Question: I have a format which describes rectangles and connectivity between them.
for example:
( rect name width height location_coordinates )
'''
rect b 10 10 0 0
rect f 10 10 0 10
rect k 20 10 0 20
rect c 10 10 10 0
rect g 10 10 10 10
rect e 10 10 20 0
rect d 10 10 20 10
rect a 10 10 20 20
edge b f
edge b g
edge b c
edge f k
edge f g
edge g c
edge k g
edge g a
edge g d
edge g c
edge d e
edge d a
edge d e
edge d k
'''
So for this I would like to get something like this:

Can I draw something similar using .dot/gnuplot format(or there are some other formats suitable for this case)?
I have looked over it, but cannot find a way how for example place rectangle in a specific location or how to connect rectangle centers.
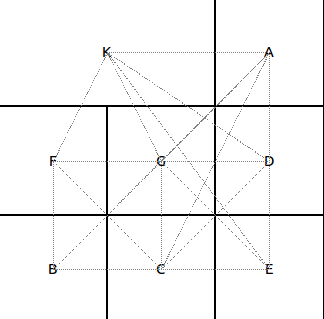
Answer: ### Preprocess your data as follows, using awk or your favourite language
For each rectangle:
- - - - - -
Plot this file 'with lines'.
### Write the edges into a second file
For each edge:
- - -
Plot this file 'with lines'.
### Write the labels into a third file (x, y, label)
Plot them 'with labels'.